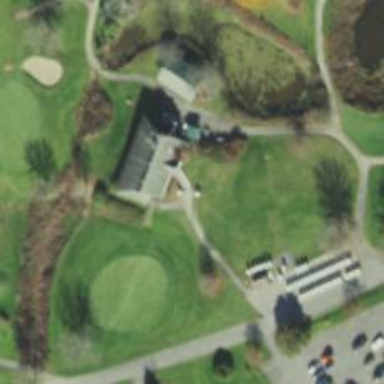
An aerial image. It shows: Pathway for golfing.